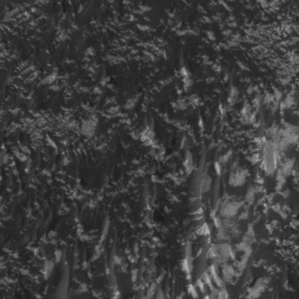
Label: frost